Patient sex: M
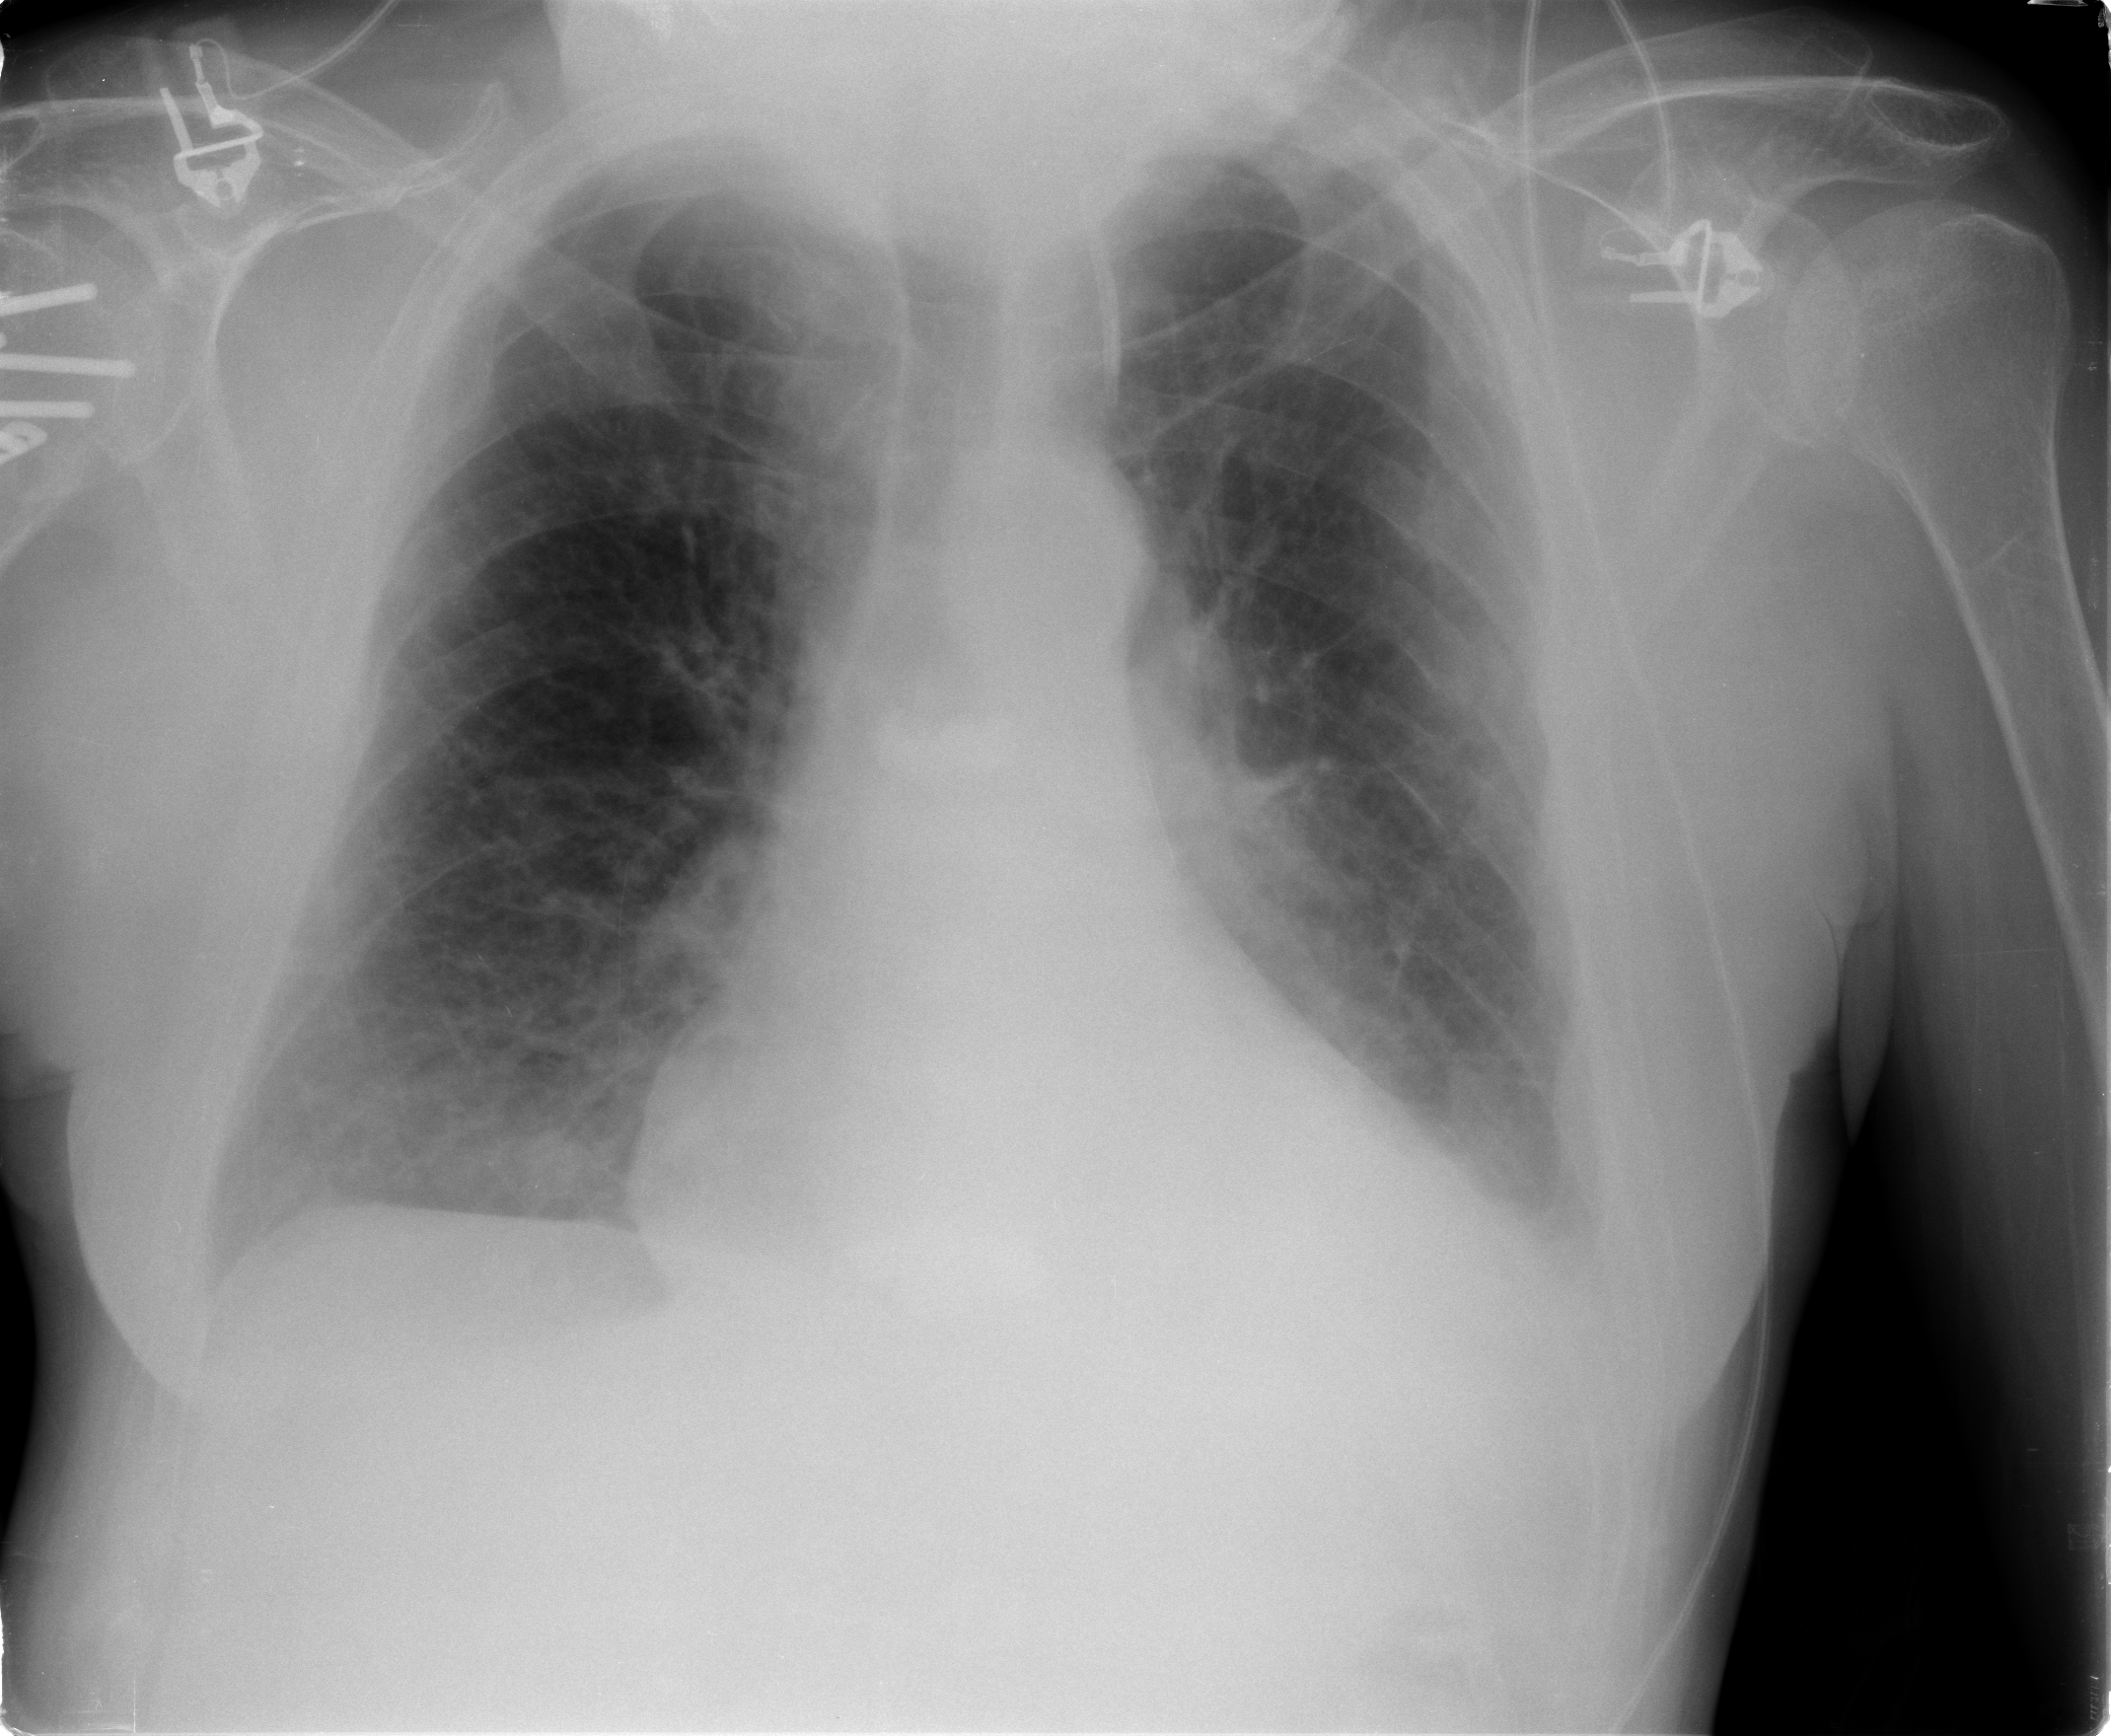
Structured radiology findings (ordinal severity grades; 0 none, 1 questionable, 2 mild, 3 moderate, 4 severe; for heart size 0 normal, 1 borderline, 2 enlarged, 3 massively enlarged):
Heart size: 1
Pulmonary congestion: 2
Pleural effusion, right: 0
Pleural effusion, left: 2
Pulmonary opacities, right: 0
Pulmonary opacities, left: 1
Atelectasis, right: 2
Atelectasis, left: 2